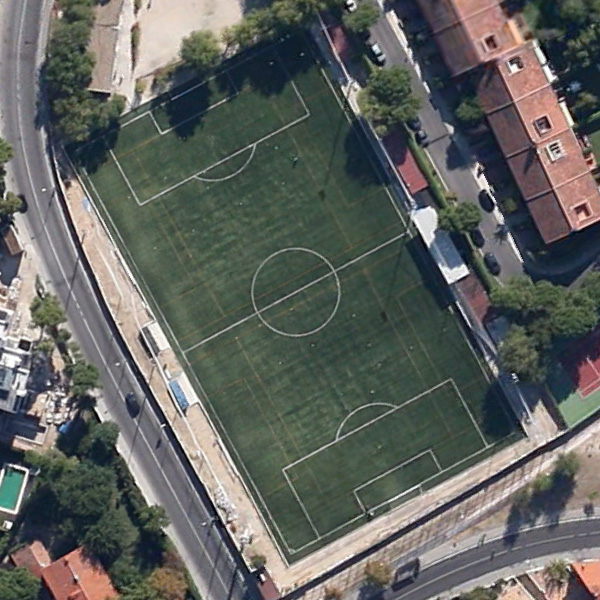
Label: Playground